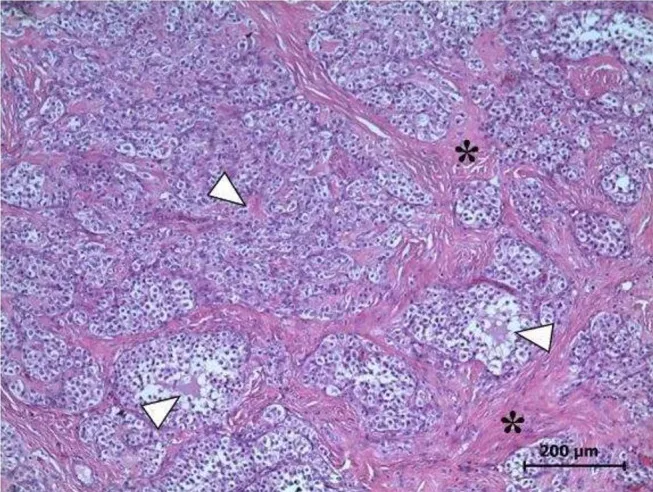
Left ovary. Microscopic evidence of GCT. The Call-Exner bodies, pathognomonic of GCT (arrowheads), and abundant stromal tissue (asterisks) are observed. Several areas exhibit the typical Sertoli pattern H&E Staining, 400X. Scale bar: 200 mum.
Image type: pathology (h&e)